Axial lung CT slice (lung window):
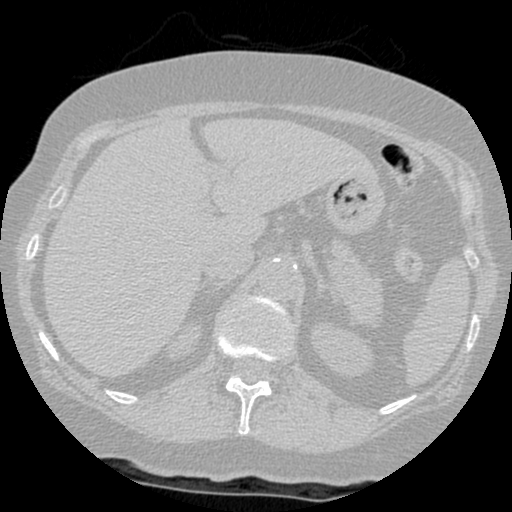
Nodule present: no